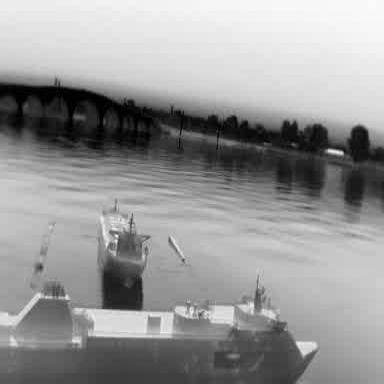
There is a liner in the infrared image.